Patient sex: M
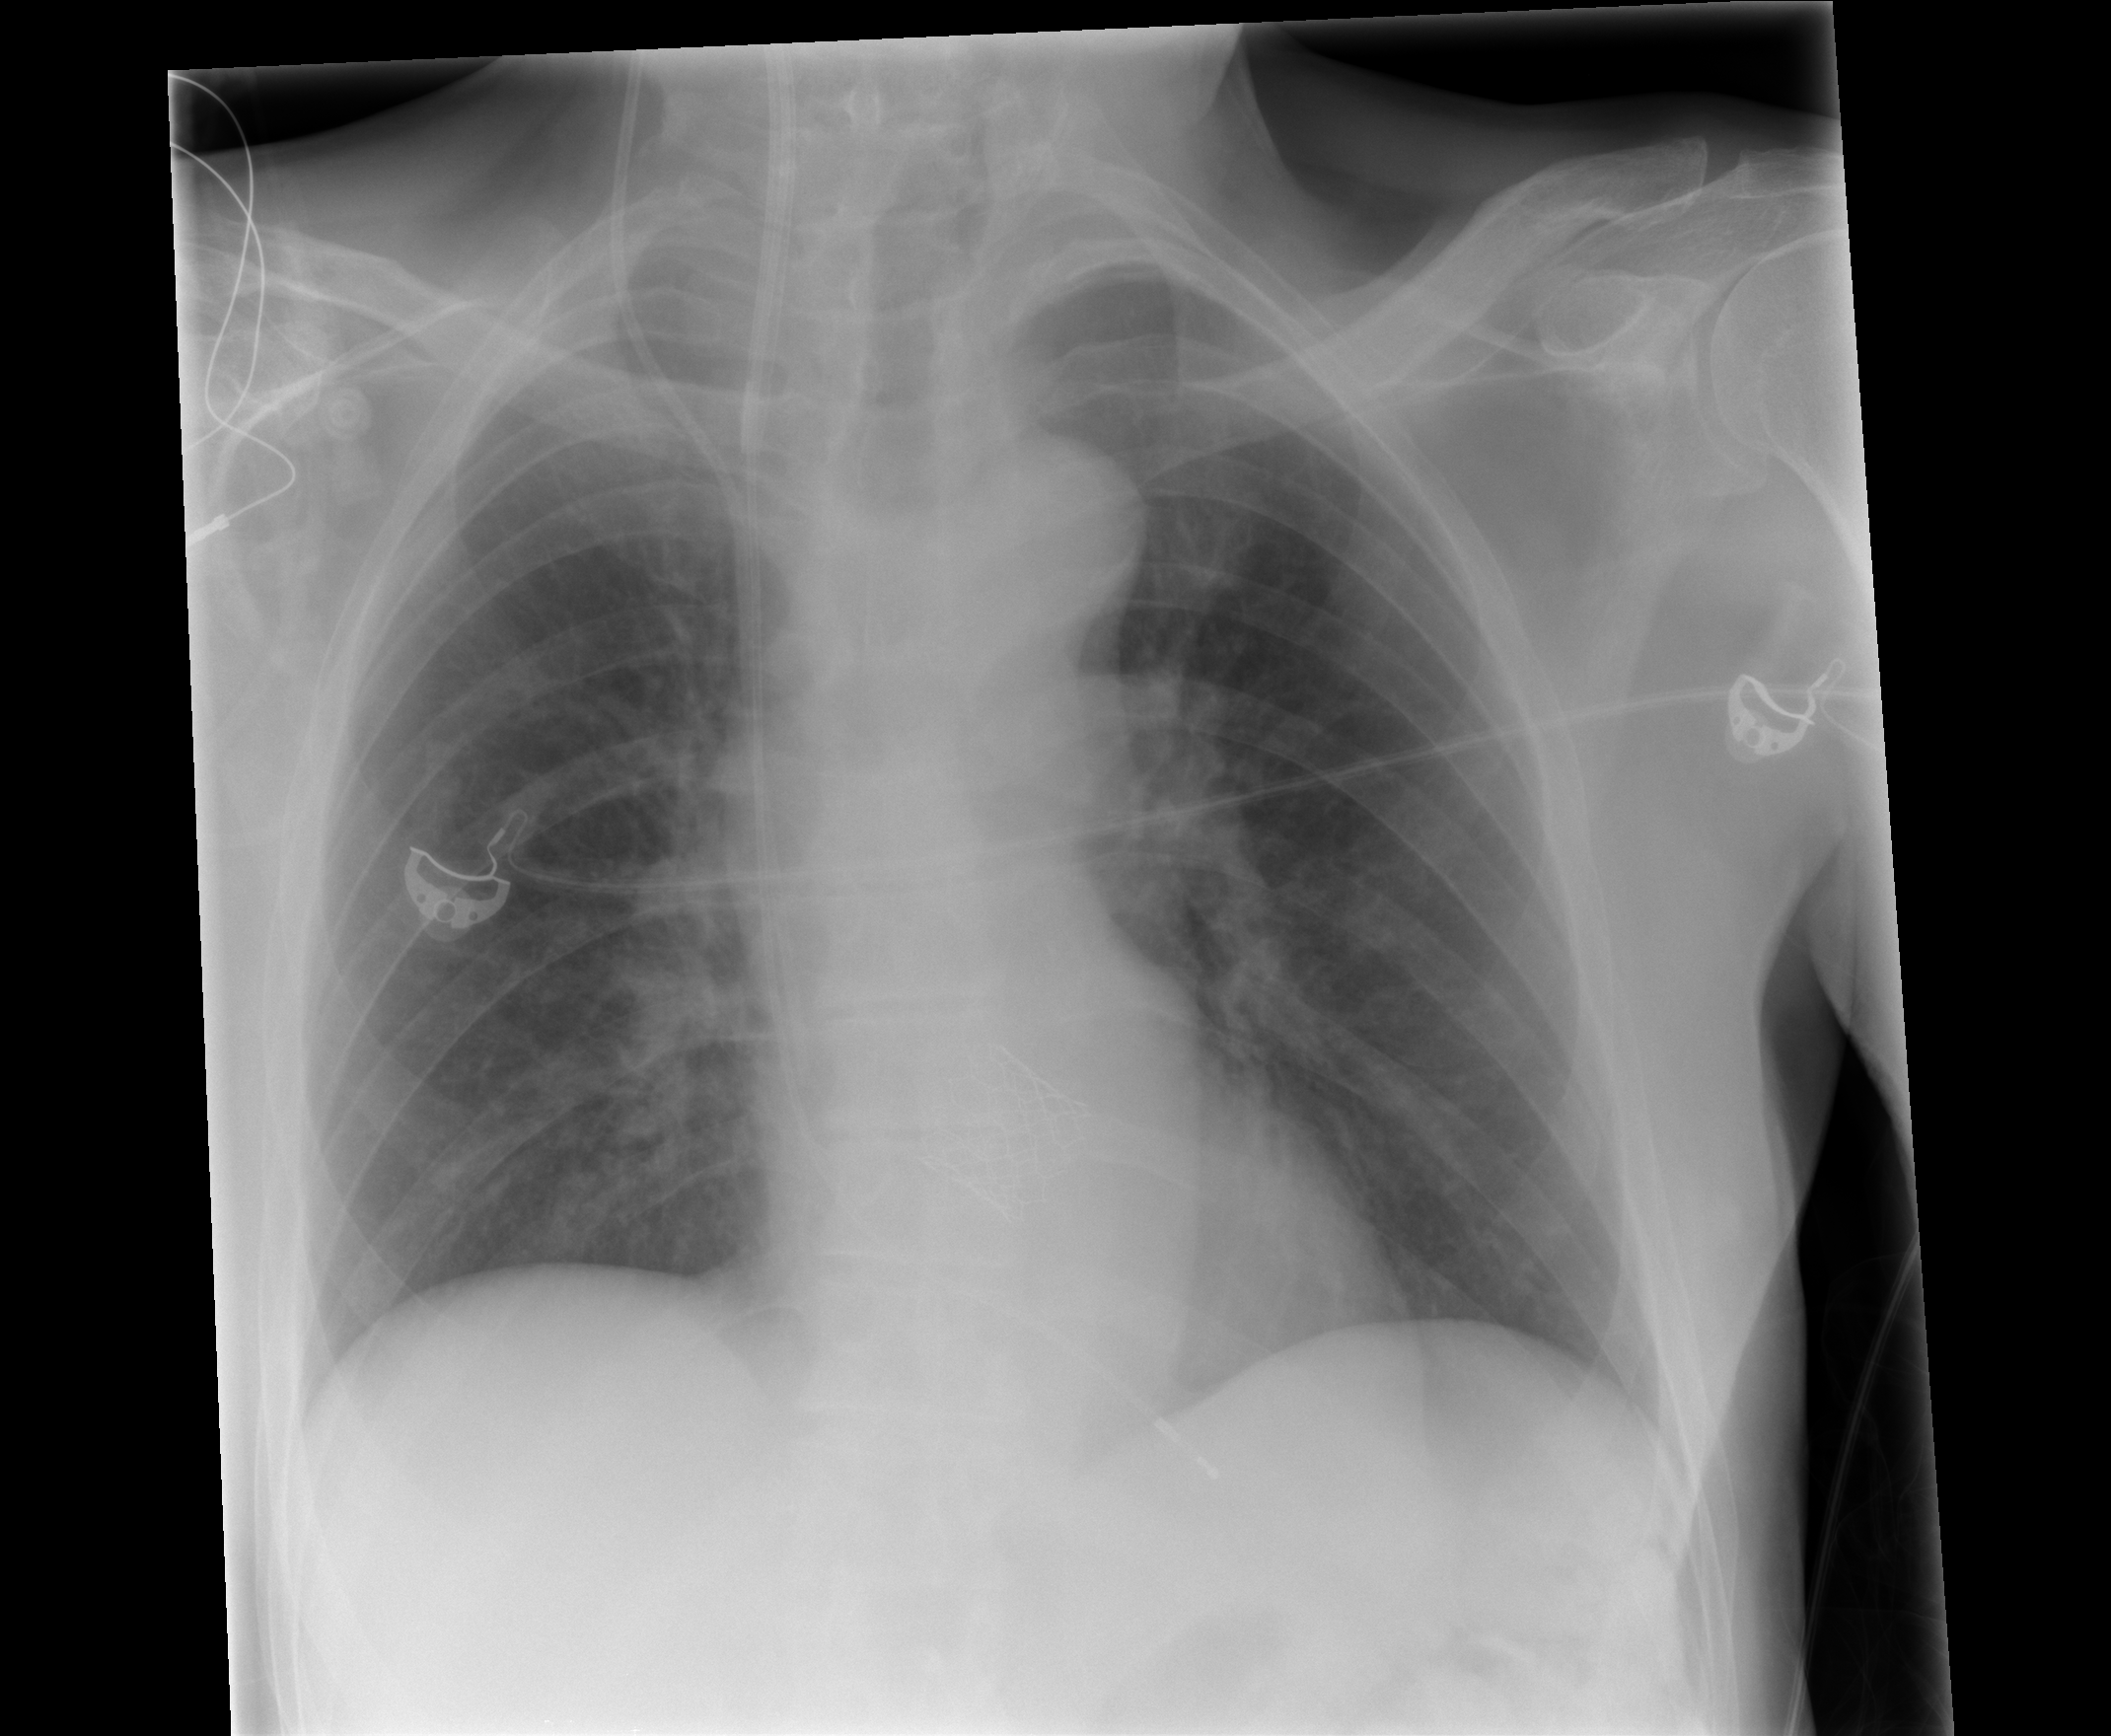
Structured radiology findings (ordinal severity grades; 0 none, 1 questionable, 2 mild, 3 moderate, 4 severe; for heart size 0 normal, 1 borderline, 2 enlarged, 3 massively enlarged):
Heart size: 0
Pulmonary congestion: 1
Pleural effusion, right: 0
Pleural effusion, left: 0
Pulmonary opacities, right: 1
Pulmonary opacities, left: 1
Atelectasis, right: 0
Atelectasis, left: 0